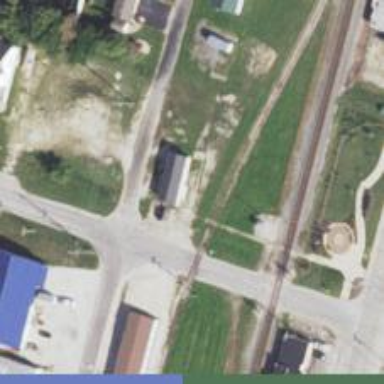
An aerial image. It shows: Railway siding for service.